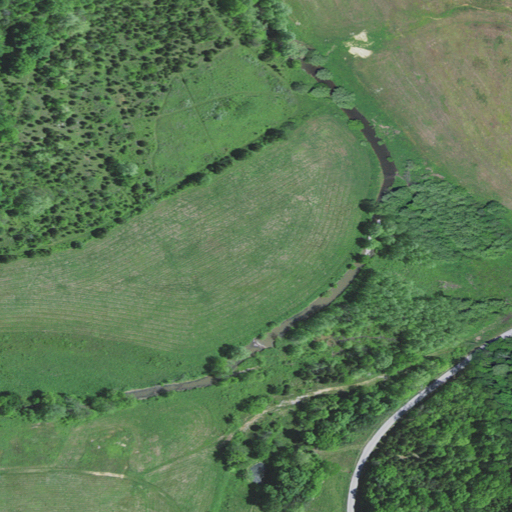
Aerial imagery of valley in Kentucky named Ivory Hollow containing deciduous forest, pasture, mixed forest, grassland, cultivated crops, open development, and shrub